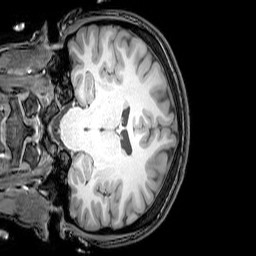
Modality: T1w
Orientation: coronal
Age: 22
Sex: female
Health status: healthy
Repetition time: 0.081 s
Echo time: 0.037 s